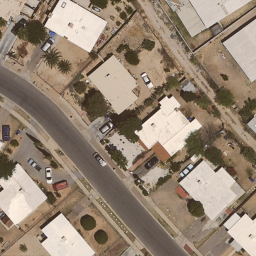
Label: residential